Question: I got an arbitrary shaped curve, enclosing some area. How can I do so?
- - -

I was thinking of somehow filling the closed curve with color, then calculating the number of pixels of this color in a screenshot of a screen. This means I need to know how to programmatically fill a closed curve with color.
Is there some other way that I'm not thinking of?
Thank you!
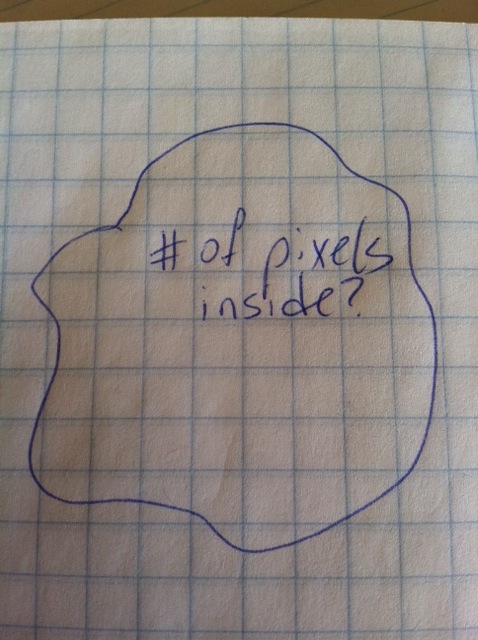
Answer: Let's do this by creating a Quartz path enclosing your curve. Then we'll create a bitmap context and fill the path in that context. Then we can examine the bitmap and count the pixels that were filled. We'll wrap this all in a convenient function:
'''
static double areaOfCurveWithPoints(const CGPoint *points, size_t count) {
'''
First we need to create the path:
'''
CGPathRef path = createClosedPathWithPoints(points, count);
'''
Then we need to get the bounding box of the path. 'CGPoint' coordinates don't have to be integers, but a bitmap has to have integer dimensions, so we'll get an integral bounding box at least as big as the path's bounding box:
'''
CGRect frame = integralFrameForPath(path);
'''
We also need to decide how wide (in bytes) to make the bitmap:
'''
size_t bytesPerRow = bytesPerRowForWidth(frame.size.width);
'''
Now we can create the bitmap:
'''
CGContextRef gc = createBitmapContextWithFrame(frame, bytesPerRow);
'''
The bitmap is filled with black when it's created. We'll fill the path with white:
'''
CGContextSetFillColorWithColor(gc, [UIColor whiteColor].CGColor);
CGContextAddPath(gc, path);
CGContextFillPath(gc);
'''
Now we're done with the path so we can release it:
'''
CGPathRelease(path);
'''
Next we'll compute the area that was filled:
'''
double area = areaFilledInBitmapContext(gc);
'''
Now we're done with the bitmap context, so we can release it:
'''
CGContextRelease(gc);
'''
Finally, we can return the area we computed:
'''
return area;
}
'''
Well, that was easy! But we have to write all those helper functions. Let's start at the top. Creating the path is trivial:
'''
static CGPathRef createClosedPathWithPoints(const CGPoint *points, size_t count) {
CGMutablePathRef path = CGPathCreateMutable();
CGPathAddLines(path, NULL, points, count);
CGPathCloseSubpath(path);
return path;
}
'''
Getting the integral bounding box of the path is also trivial:
'''
static CGRect integralFrameForPath(CGPathRef path) {
CGRect frame = CGPathGetBoundingBox(path);
return CGRectIntegral(frame);
}
'''
To choose the bytes per row of the bitmap, we could just use width of the path's bounding box. But I think Quartz likes to have bitmaps that are multiples of a nice power of two. I haven't done any testing on this, so you might want to experiment. For now, we'll round up the width to the next smallest multiple of 64:
'''
static size_t bytesPerRowForWidth(CGFloat width) {
static const size_t kFactor = 64;
// Round up to a multiple of kFactor, which must be a power of 2.
return ((size_t)width + (kFactor - 1)) & ~(kFactor - 1);
}
'''
We create the bitmap context with the computed sizes. We also need to translate the origin of the coordinate system. Why? Because the origin of the path's bounding box might not be at (0, 0).
'''
static CGContextRef createBitmapContextWithFrame(CGRect frame, size_t bytesPerRow) {
CGColorSpaceRef grayscale = CGColorSpaceCreateDeviceGray();
CGContextRef gc = CGBitmapContextCreate(NULL, frame.size.width, frame.size.height, 8, bytesPerRow, grayscale, kCGImageAlphaNone);
CGColorSpaceRelease(grayscale);
CGContextTranslateCTM(gc, -frame.origin.x, -frame.origin.x);
return gc;
}
'''
Finally, we need to write the helper that actually counts the filled pixels. We have to decide how we want to count pixels. Each pixel is represented by one unsigned 8-bit integer. A black pixel is 0. A white pixel is 255. The numbers in between are shades of gray. Quartz anti-aliases the edge of the path when it fills it using gray pixels. So we have to decide how to count those gray pixels.
One way is to define a threshold, like 128. Any pixel at or above the threshold counts as filled; the rest count as unfilled.
Another way is to count the gray pixels as partially filled, and add up that partial filling. So two exactly half-filled pixels get combined and count as a single, entirely-filled pixel. Let's do it that way:
'''
static double areaFilledInBitmapContext(gc) {
size_t width = CGBitmapContextGetWidth(gc);
size_t height = CGBitmapContextGetHeight(gc);
size_t stride = CGBitmapContextGetBytesPerRow(gc);
uint8_t *pixels = CGBitmapContextGetData(gc);
uint64_t coverage = 0;
for (size_t y = 0; y < height; ++y) {
for (size_t x = 0; x < width; ++x) {
coverage += pixels[y * stride + x];
}
}
return (double)coverage / UINT8_MAX;
}
'''
You can find all of the code bundled up in <URL>.